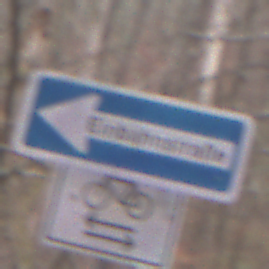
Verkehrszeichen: EinbahnstrasseLinksweisend
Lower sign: RichtungsangabeDurchPfeile9
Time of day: Midday
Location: Outdoor (Nature)
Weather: Overcast
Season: Autumn
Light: Natural